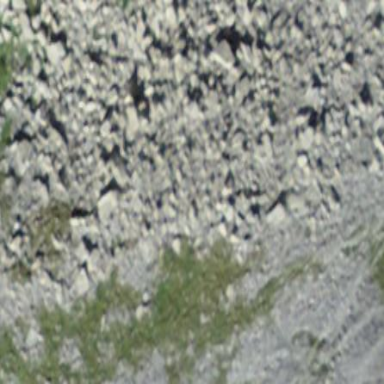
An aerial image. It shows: Natural scree.